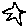
Label: star